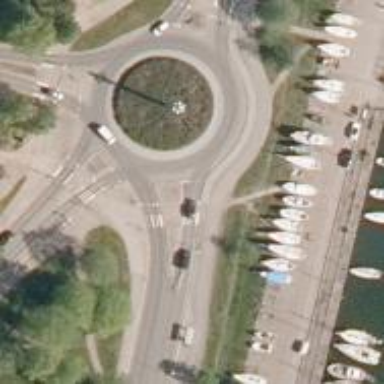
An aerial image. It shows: Asphalt cycleway with crossing.